Question: '''
scale_colour_gradient(low="red", high="blue")
'''
generates a colour gradient that looks mostly red. I expected 'red-violet-blue' with violet at in the middle but I got 'red-still_red-violet-blue'

How can I get a gradient with violet centered?
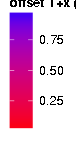
Answer: '''
scale_colour_gradientn(colours=c("red","violet","blue"))
'''